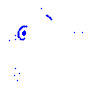
Particle: electron